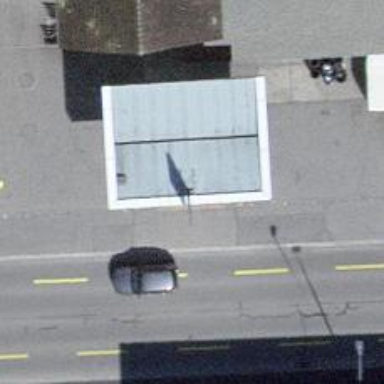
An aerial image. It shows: View of roof of building.